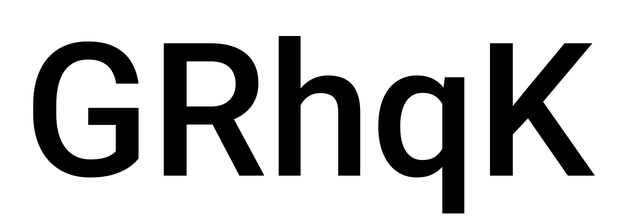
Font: Roboto_Medium